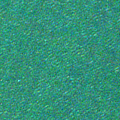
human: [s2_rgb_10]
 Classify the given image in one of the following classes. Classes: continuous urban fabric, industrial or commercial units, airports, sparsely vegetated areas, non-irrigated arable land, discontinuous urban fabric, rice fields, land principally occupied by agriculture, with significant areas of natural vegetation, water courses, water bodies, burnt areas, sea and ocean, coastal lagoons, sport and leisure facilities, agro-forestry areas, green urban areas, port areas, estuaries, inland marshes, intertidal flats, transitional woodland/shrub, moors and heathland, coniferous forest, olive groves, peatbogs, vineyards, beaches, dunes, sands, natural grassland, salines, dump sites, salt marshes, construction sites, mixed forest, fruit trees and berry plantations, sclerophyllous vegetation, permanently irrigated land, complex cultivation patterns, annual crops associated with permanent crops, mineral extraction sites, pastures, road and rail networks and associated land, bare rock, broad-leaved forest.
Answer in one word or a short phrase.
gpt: sea and ocean